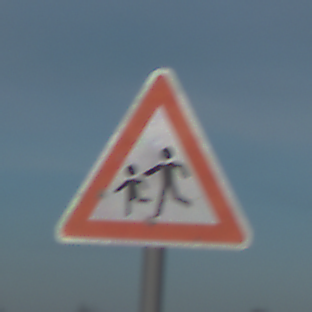
Verkehrszeichen: KinderRechts
Umgebung: Outdoor, Beach
Tageszeit: SunriseSunset
Wetter: PartlyCloudy
Licht: Natural
Jahreszeit: NotSpecified
Kontrast: LowContrast